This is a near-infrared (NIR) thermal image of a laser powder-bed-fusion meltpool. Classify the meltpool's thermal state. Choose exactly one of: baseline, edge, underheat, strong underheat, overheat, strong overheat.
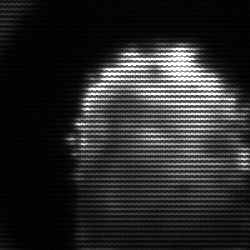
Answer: baseline